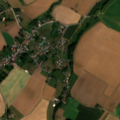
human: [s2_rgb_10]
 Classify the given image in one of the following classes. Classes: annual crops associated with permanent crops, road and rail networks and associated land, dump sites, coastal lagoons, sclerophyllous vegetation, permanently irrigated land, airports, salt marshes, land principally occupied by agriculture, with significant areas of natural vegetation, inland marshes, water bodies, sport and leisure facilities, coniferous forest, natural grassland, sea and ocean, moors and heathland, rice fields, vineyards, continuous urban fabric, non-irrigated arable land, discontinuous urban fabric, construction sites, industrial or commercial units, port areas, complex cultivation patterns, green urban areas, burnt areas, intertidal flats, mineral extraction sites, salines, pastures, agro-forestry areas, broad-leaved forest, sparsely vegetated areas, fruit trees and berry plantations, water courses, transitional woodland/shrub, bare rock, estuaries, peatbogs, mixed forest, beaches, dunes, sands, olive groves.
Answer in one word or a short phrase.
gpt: discontinuous urban fabric, non-irrigated arable land, pastures, land principally occupied by agriculture, with significant areas of natural vegetation